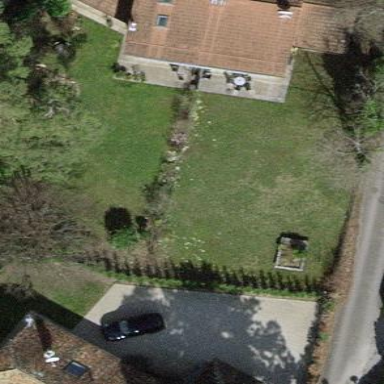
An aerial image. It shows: Garden enclosed by fence.